Question: I am trying to implement the following background for the application...

For the background image(application background) ... i am setting the image in setContentView(layout)... by adding this line, i am getting a runtime exception...
if i set this background in the subactivities..i wont get the background to fill the full application background.. any idea whats the alternative?
'''
public class HMITabActivity extends TabActivity{
private TabHost tabHost = null;
@Override
protected void onCreate(Bundle savedInstanceState) {
super.onCreate(savedInstanceState);
setContentView(R.layout.background);
tabHost = getTabHost();
tabHost.setOnTabChangedListener(new OnTabChangeListener() {
@Override
public void onTabChanged(String tabId) {
setTabHostColors();
}
});
tabHost.addTab(tabHost.newTabSpec("Tasks")
.setIndicator("Tasks", getResources().getDrawable(R.drawable.icon_task))
.setContent(new Intent(this, Tasks.class)));
tabHost.addTab(tabHost.newTabSpec("HMI")
.setIndicator("HMI", getResources().getDrawable(R.drawable.icon_hmi))
.setContent(new Intent(this, HMI.class)));
tabHost.addTab(tabHost.newTabSpec("Diagnostics")
.setIndicator("Diagnostics", getResources().getDrawable(R.drawable.icon_diagnostics))
.setContent(new Intent(this, Diagnostics.class)));
tabHost.addTab(tabHost.newTabSpec("About")
.setIndicator("About", getResources().getDrawable(R.drawable.icon_info))
.setContent(new Intent(this, Tasks.class).addFlags(Intent.FLAG_ACTIVITY_CLEAR_TOP)));
Intent intent = new Intent(BackgroundService.class.getName());
startService(intent);
}
private void setTabHostColors() {
for(int i=0;i<tabHost.getTabWidget().getChildCount();i++) {
tabHost.getTabWidget().getChildAt(i).setBackgroundColor(Color.rgb(1, 1, 1)); //unselected
}
tabHost.getTabWidget().getChildAt(tabHost.getCurrentTab()).setBackgroundColor(Color.rgb(50, 120, 160)); // selected
}
}
'''
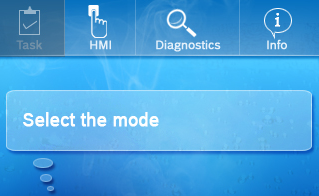
Answer: For this you must use Custom Tabs ,here is the Code try this :
'''
tabHost= getTabHost();
tabHost.addTab(tabHost.newTabSpec("tab1").setContent(new Intent(this, Activity2.class)).setIndicator(prepareTabView("Names",R.drawable.icon)));
'''
where prepareTabView is method that Inflate View.
Then Inflate a view like this :
'''
private View prepareTabView(String text, int resId) {
View view = LayoutInflater.from(this).inflate(R.layout.tabs, null);
ImageView iv = (ImageView) view.findViewById(R.id.TabImageView);
TextView tv = (TextView) view.findViewById(R.id.TabTextView);
iv.setImageResource(resId);
tv.setText(text);
return view;
}
'''
Where tabs XML will look like this :
'''
<?xml version="1.0" encoding="utf-8"?>
<LinearLayout xmlns:android="http://schemas.android.com/apk/res/android"
android:orientation="vertical" android:id="@+id/TabLayout"
android:layout_width="fill_parent" android:layout_height="fill_parent" android:gravity="center" android:padding="5dip">
<ImageView android:id="@+id/TabImageView" android:src="@drawable/icon"
android:layout_width="wrap_content" android:layout_height="wrap_content"/>
<TextView android:id="@+id/TabTextView" android:text="Text"
android:paddingTop="5dip" android:layout_width="wrap_content"
android:layout_height="wrap_content" android:textColor="@color/black"
android:textAppearance="@style/TabTextViewStyle" />
</LinearLayout>
'''
Then now add your backgroung color as you like..